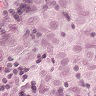
Metastatic tissue present: yes